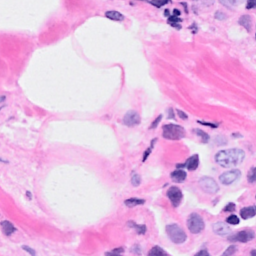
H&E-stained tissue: Breast